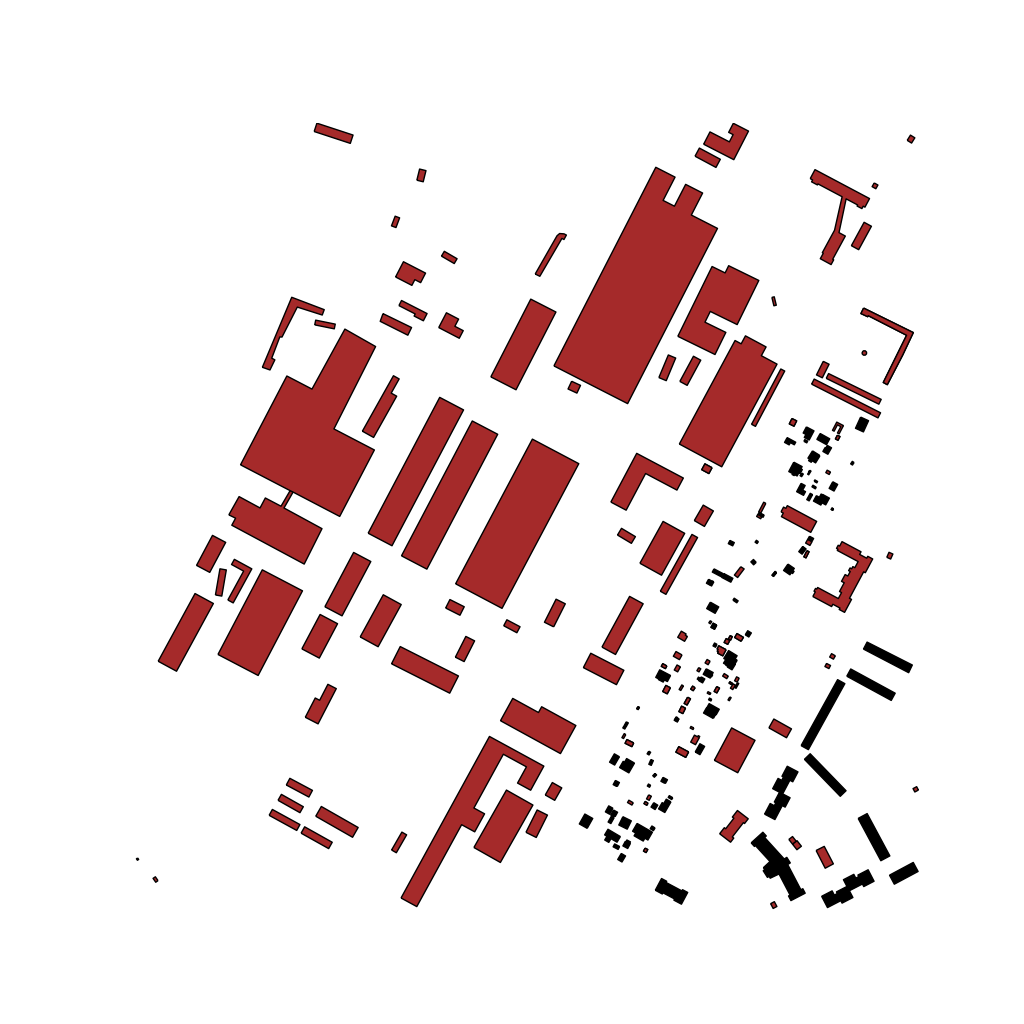
Tags: overhead vector_map, business, industrial, recreation, residential, special, transport, soviet, high_rise, individual_rise, low_rise, medium_rise, density_1, Building, Facility, 1.0 km²